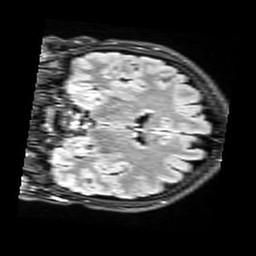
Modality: FLAIR
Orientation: coronal
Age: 22
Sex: male
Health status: healthy
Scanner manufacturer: siemens
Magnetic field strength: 3 T
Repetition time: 9 s
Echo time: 0.088 s